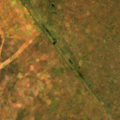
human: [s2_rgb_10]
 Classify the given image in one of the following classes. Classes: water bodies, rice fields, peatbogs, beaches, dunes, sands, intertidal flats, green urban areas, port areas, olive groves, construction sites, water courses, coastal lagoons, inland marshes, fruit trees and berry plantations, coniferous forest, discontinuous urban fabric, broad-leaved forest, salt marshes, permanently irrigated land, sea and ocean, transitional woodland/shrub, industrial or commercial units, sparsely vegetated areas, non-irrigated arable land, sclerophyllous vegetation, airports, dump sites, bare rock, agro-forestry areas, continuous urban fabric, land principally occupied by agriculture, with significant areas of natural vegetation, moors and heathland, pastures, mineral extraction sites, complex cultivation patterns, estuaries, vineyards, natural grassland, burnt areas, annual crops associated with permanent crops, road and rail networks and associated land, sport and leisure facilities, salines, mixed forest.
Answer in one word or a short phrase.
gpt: inland marshes